Field crop: maize
Growth stage: 2
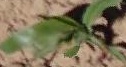
Species: maize